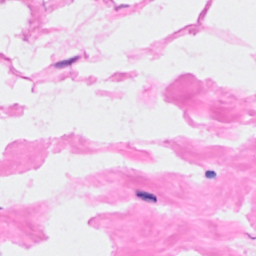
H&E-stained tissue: Breast